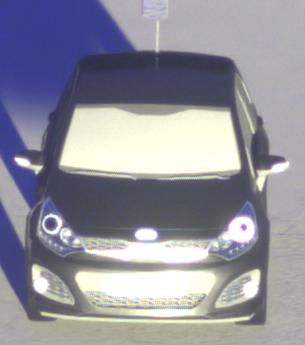
Make: KIA
Model: Rio 1.2
Detailed model: Rio (UB)
Model produced from: 2011/09
Model produced until: 2015/01
Doors: 3
Color: black
Road condition: dry road
Daytime: sunrise or sunset
Contrast: high contrast